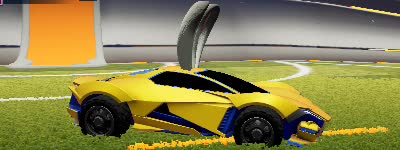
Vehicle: werewolf